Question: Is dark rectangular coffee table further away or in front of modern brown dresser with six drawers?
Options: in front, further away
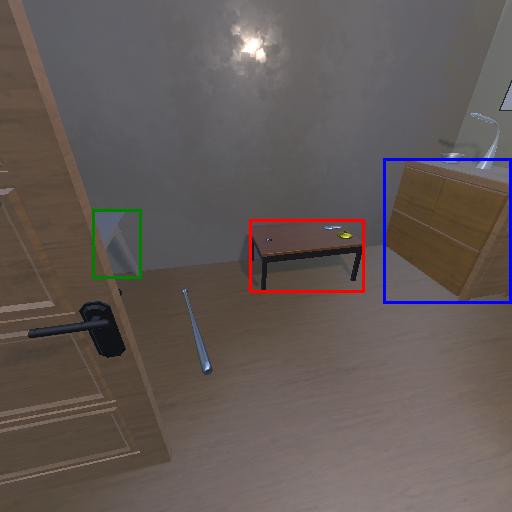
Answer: in front